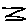
Label: zigzag